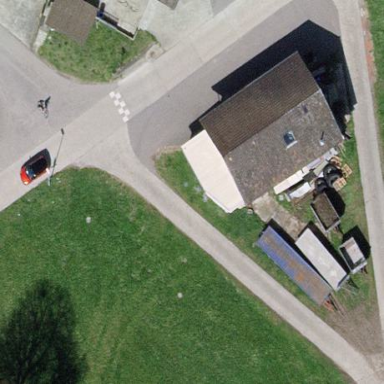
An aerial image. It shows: Farm building.